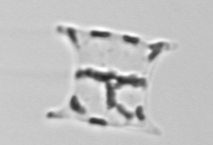
Label: Eucampia